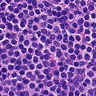
Metastatic tissue present: no